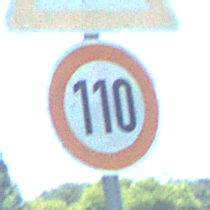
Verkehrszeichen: Geschwindigkeit110
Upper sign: KurveRechts
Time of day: Midday
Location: Outdoor (Nature)
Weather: Clear
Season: Summer
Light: Natural